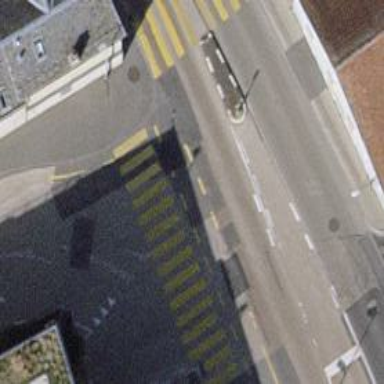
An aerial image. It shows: Service road with asphalt surface and sidewalk.